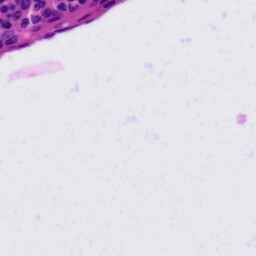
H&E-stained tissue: Tonsil